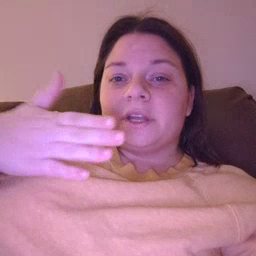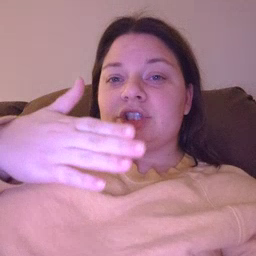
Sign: fish